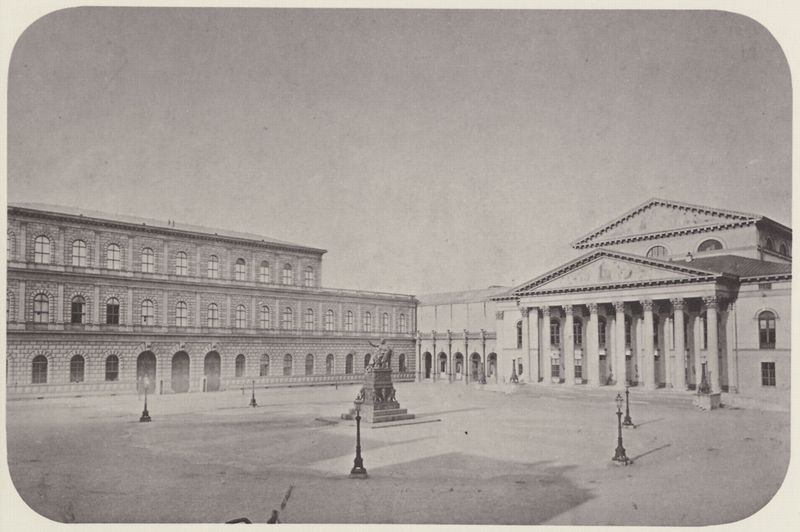
Titel: München, Residenz - Königsbau, Wintergarten und Nationaltheater
Künstler: Joseph Albert
Standort: München
Institution: Stadtmuseum, Graphische Sammlung
Schlagwörter: himmel, schatten, weiß, stadt, fenster, grau, lampen, laterne, laternen, licht, paris, schwarz, säulen, tür, zeichnung, dach, gebäude, schloss, architektur, sockel, steine, häuser, kirche, klassizismus, oper, theater, renaissance, reiter, skulptur, statue, ansicht, fassade, türen, leere, dächer, giebel, linien, hof, platz, treppe, könig, aufgang, stufen, foto, fotografie, stadtansicht, bögen, eingang, innenhof, münchen, palast, palazzo, stockwerk, denkmal, mauerwerk, schwarz weiss, radierung, herrscher, entwurf, arkaden, fries, portal, geometrisch, sims, mauern, residenz, simse, antik, rundbögen, historismus, frei, marktplatz, etagen, tempel, postkarte, klassik, ensemble, standbild, monument, königsbau, atrium, nationaltheater, maximilian, geibel, regierungssitz, max joseph, maxmonument, leuchtenlampen, platzanalge, sockeö, rkaden, s-w, säöulen, max-weber, dreieckt, staßenlampen